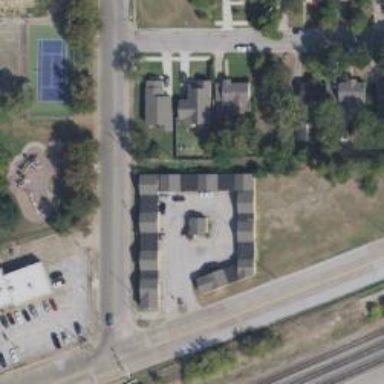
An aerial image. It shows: Motel building.